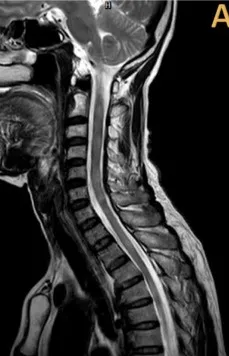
T2-weighted.
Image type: radiology (mri)